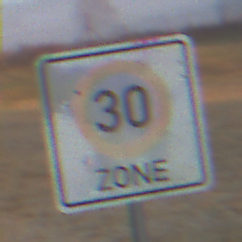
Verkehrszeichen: BeginnZone30
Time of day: Dawn
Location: Outdoor (Nature)
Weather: Clear
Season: NotSpecified
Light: Natural